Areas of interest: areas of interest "Botanical Garden"
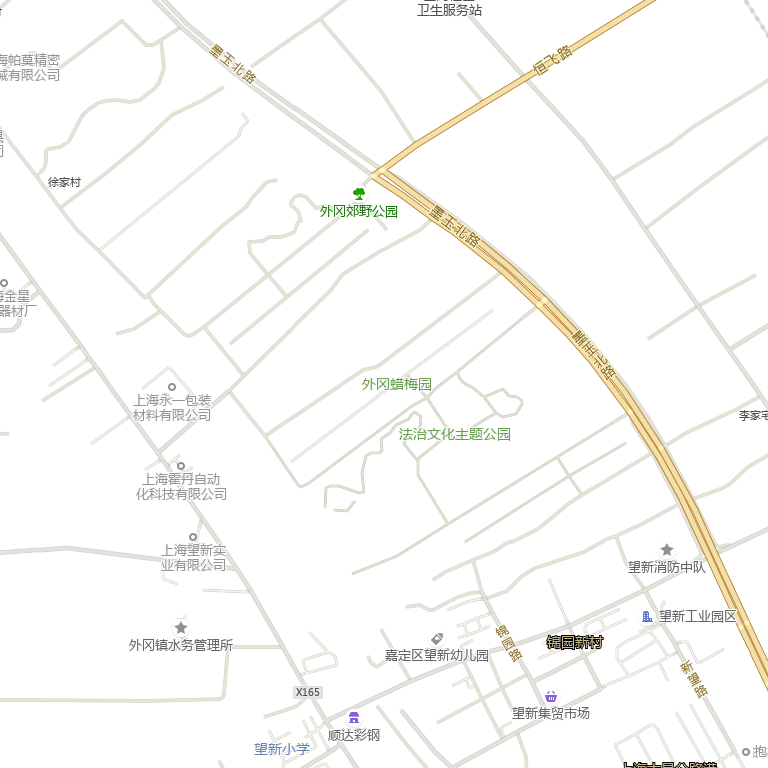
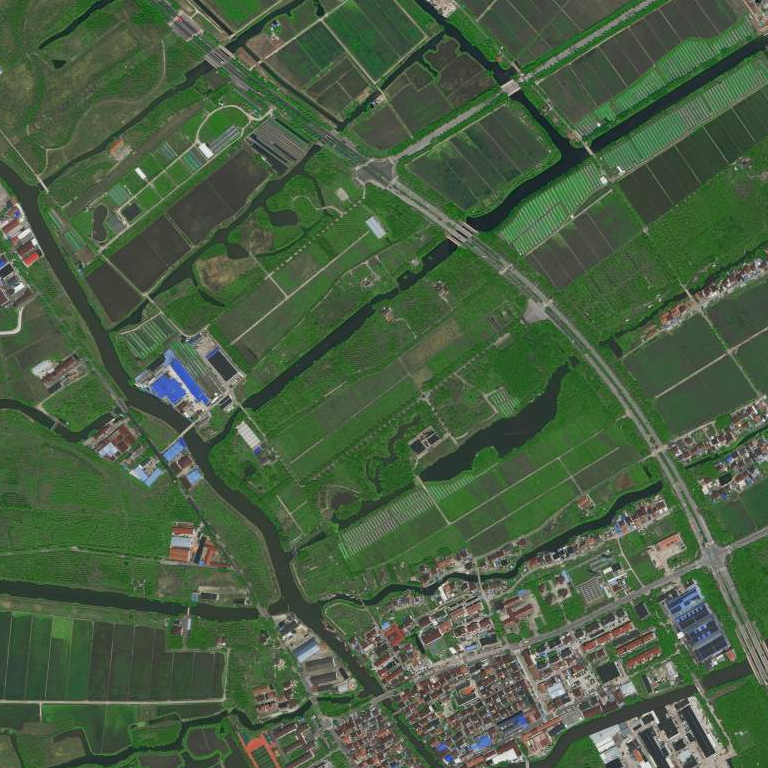